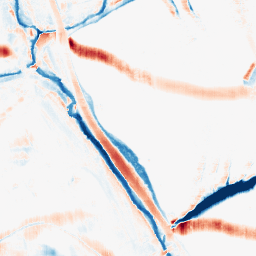
Category: morphological
Decomposition family: morphological_rect
Decomposition parameters: operation: average
width: 10
height: 20
Upsampling method: bspline
Upsampling parameters: scale: 8
Upsampling scale: 8